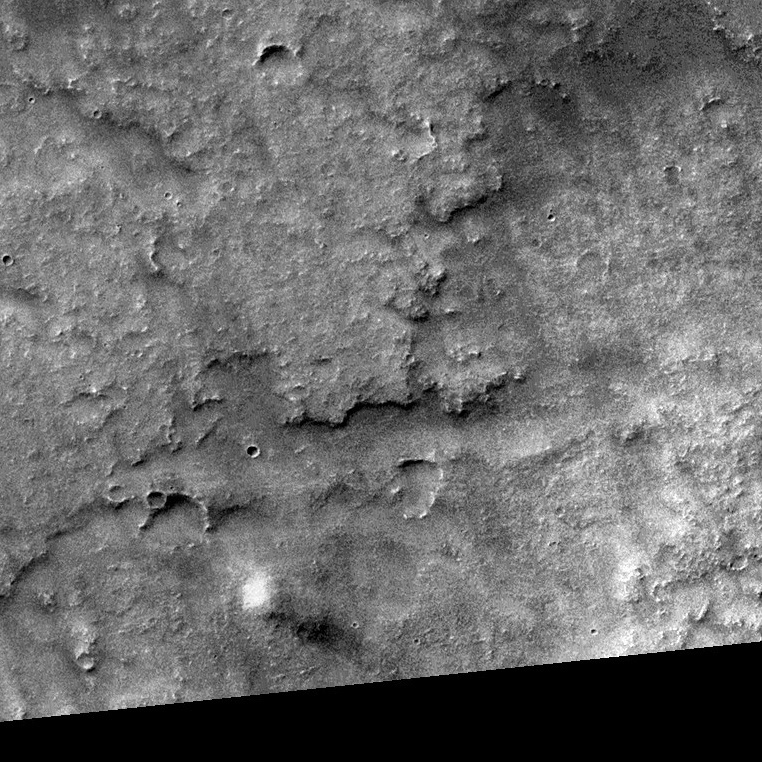
Label: dustdevil